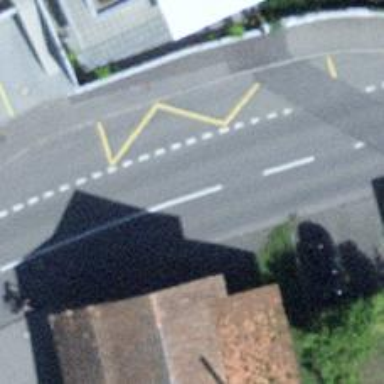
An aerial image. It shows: Public transport stop position.